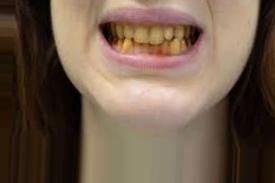
Condition: Tooth Discoloration